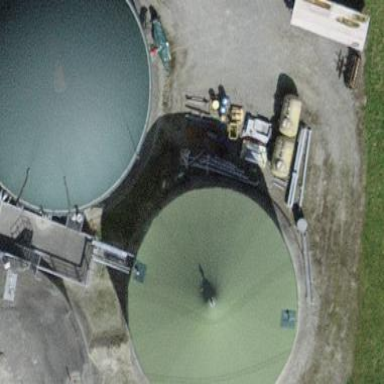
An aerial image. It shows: Storage tank that is man-made.